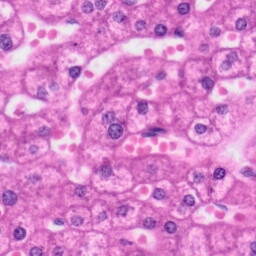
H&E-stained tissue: Liver